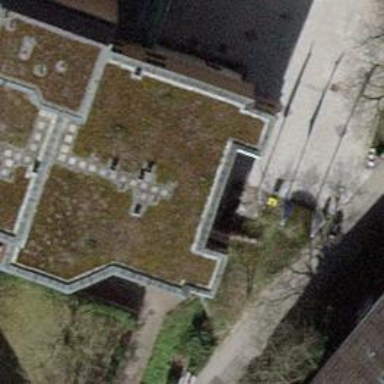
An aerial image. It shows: Post box is visible.